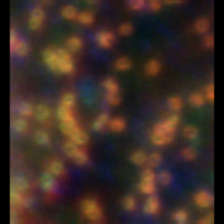
Taxon: Phaeocystis
Group: Other